Question: I am trying display images on webpage, where image path stored in database and images is stored in server.But i am not able to display those images using following codes, so pls somebody help me with this issue,..
'''
<form method="post" enctype="multipart/form-data" action="file_upload.php">
<table>
<?php
$dbhost = 'xxxxxxxx';
$dbuser = 'xxxxxxxxx';
$dbpass = 'xxxxxxxxxx';
$db_name = 'xxxxxxxxxx';
$tbl_name = 'xxxxxxxxxxx';
$conn = mysql_connect($dbhost, $dbuser, $dbpass);
if(! $conn )
{
die('Could not connect: ' . mysql_error());
}
mysql_select_db("$db_name")or die("cannot select DB");
$query1 = mysql_query("select * from '$tbl_name' where id='1'");
$rows1 = mysql_fetch_array($query1);
$path1 = $rows1['image'];
$query2 = mysql_query("select * from '$tbl_name' where id='2'");
$rows2 = mysql_fetch_array($query2);
$path2 = $rows2['image'];
$query3 = mysql_query("select * from '$tbl_name' where id='3'");
$rows3 = mysql_fetch_array($query3);
$path3 = $rows3['image'];
echo '<tr><td><img src="$path1"></td>' ;
echo '<td><img src="$path2"></td>' ;
echo '<td><img src="$path3"></td></tr>' ;
?>
</form>
</table>
'''
output printing $path1, $path2 and $path3 only,../

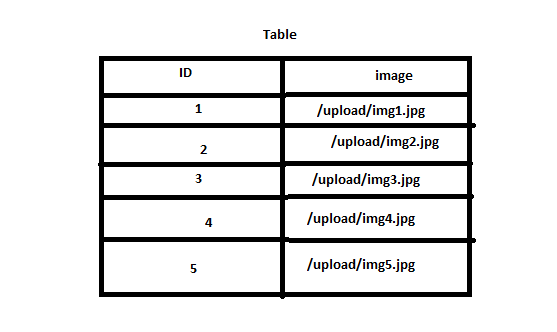
Answer: change your query like this
All of them
'''
$query1 = mysql_query("select * from ".$tbl_name." where id='1'") or die(mysql_error());
'''
You are passing your $path variable as string change that
Like this
'''
echo "<tr><td><img src='".$path1."'></td>";
'''